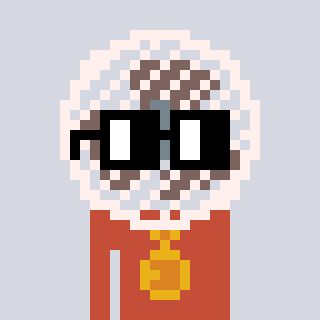
a pixel art character with square black glasses, a fan-shaped head and a rust-colored body on a cool background